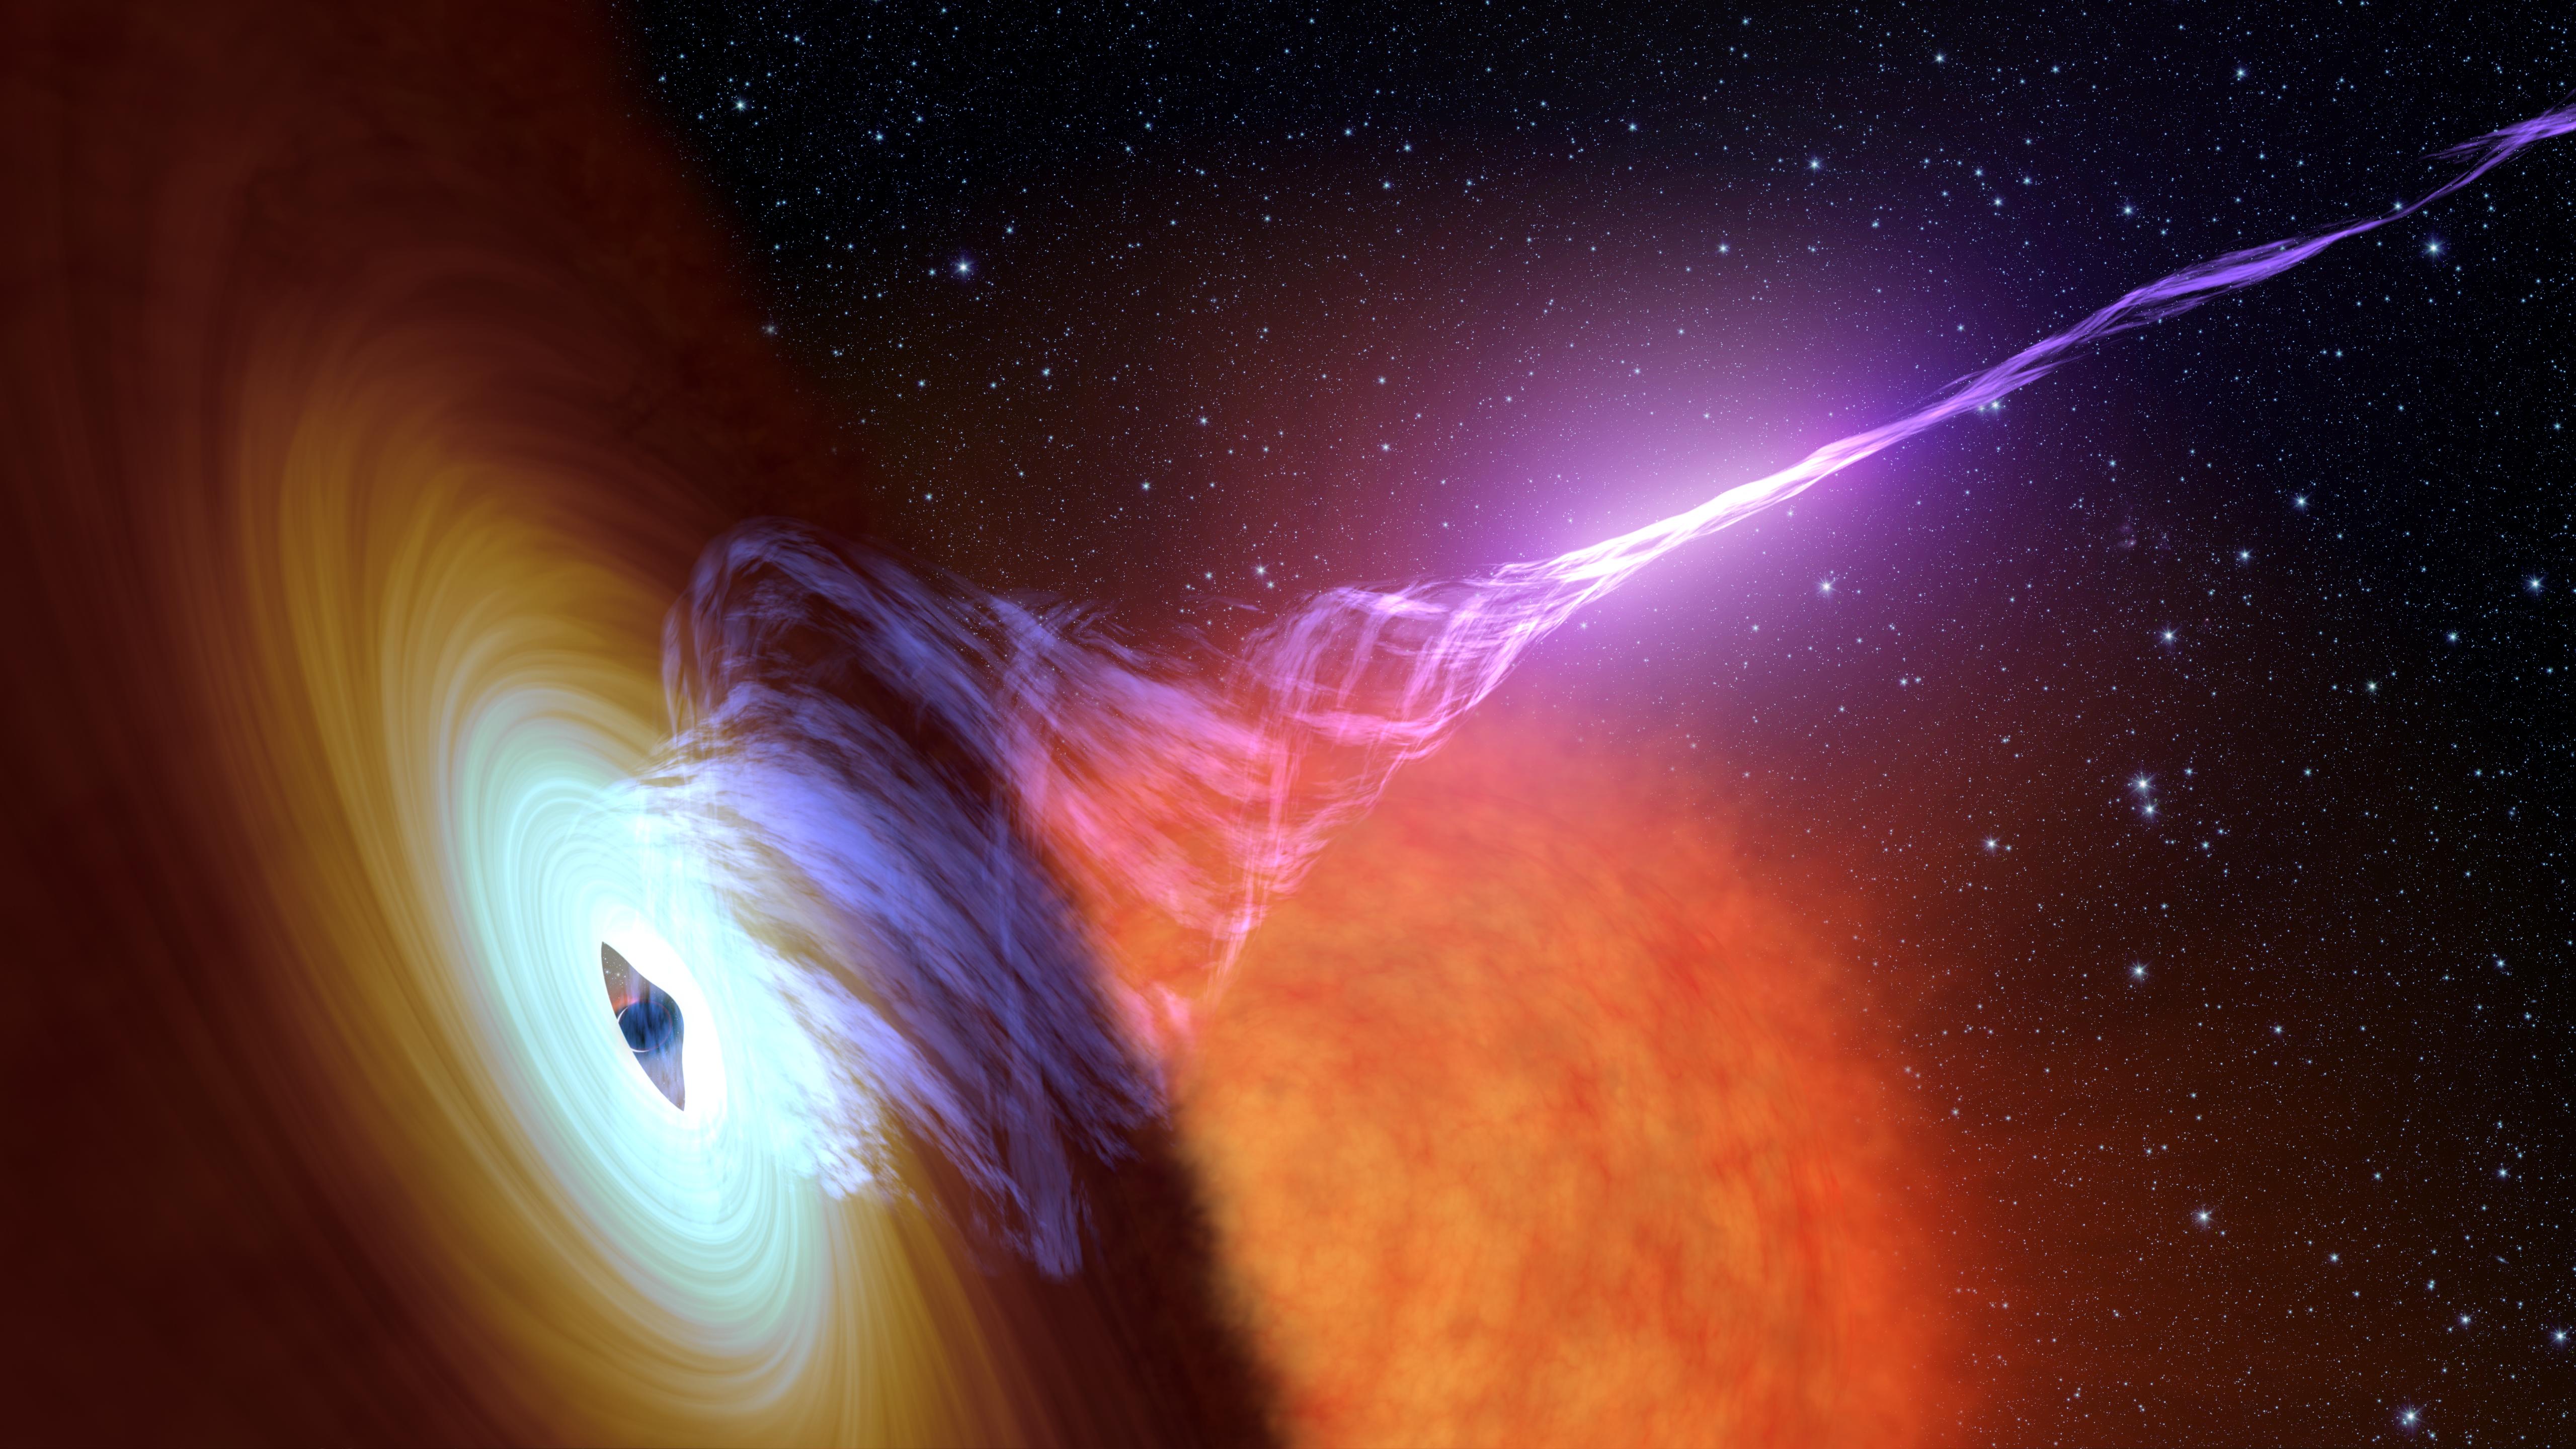
Black Hole With Jet (Artist's Concept) NuSTAR, artist concept, black hole